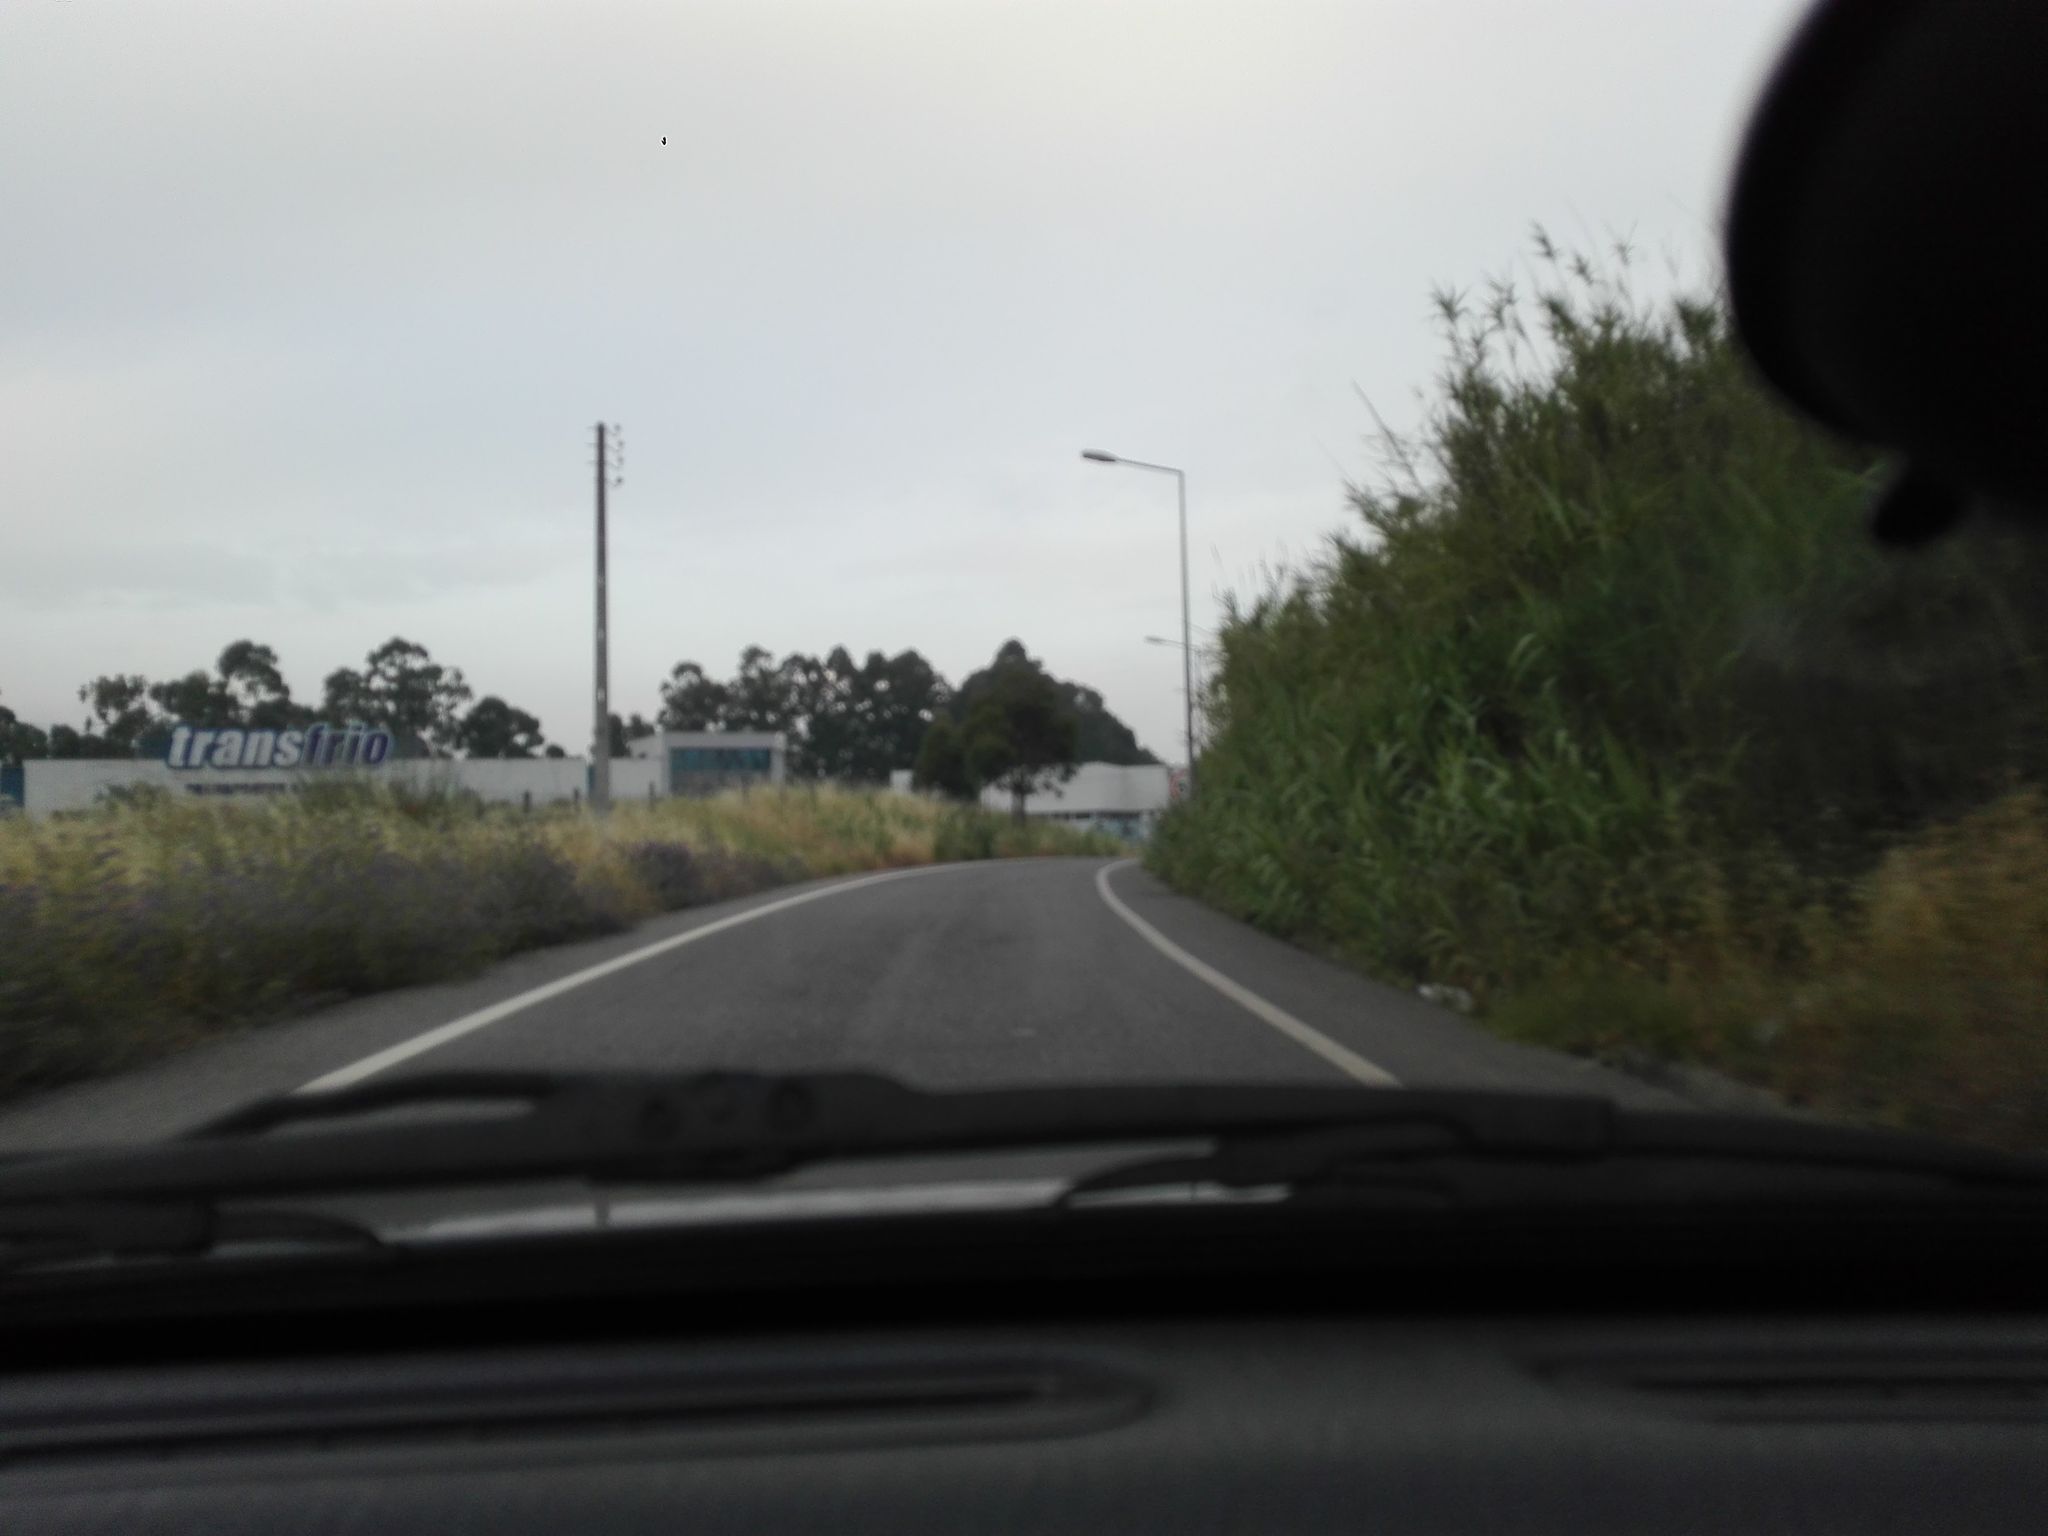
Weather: snowy
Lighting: day
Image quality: slightly poor
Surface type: driving surface
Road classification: residential, tertiary
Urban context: urban centre
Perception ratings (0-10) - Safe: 4.11, Lively: 2.49, Beautiful: 4.61, Boring: 4.44, Depressing: 6.87, Wealthy: 1.81